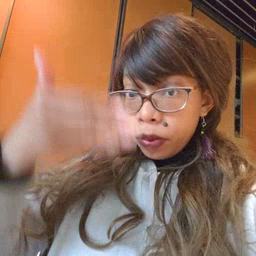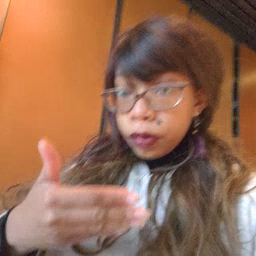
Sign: glasswindow